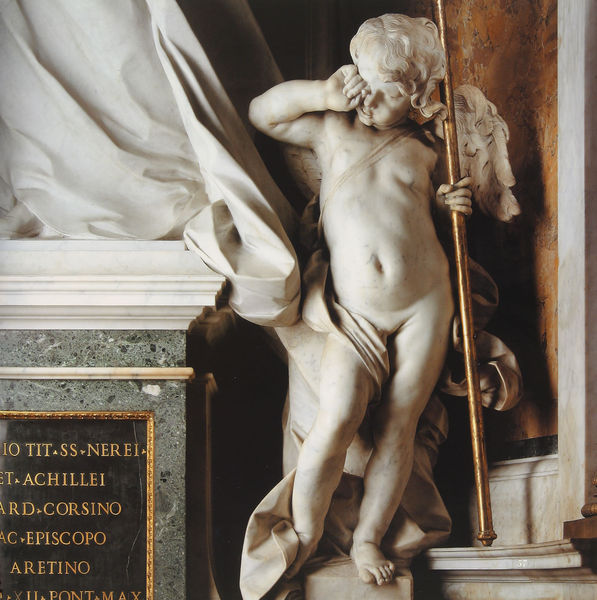
Titel: Monument des Kardinals Neri Corsini (d.Ä.)
Künstler: Giovan Battista Maini
Standort: Rom, S. Giovanni in Laterano (EU - I - Latium)
Schlagwörter: akt, flügel, hand, nackt, weiß, haar, marmor, augen, halten, sockel, trauer, kirche, auge, gewand, gold, kind, locken, engel, putte, putto, skulptur, statue, schrift, italien, stab, bischof, tafel, inschrift, angelehnt, nabel, bauch, platte, junge, dom, weinen, kathedrale, rom, grab, müde, florenz, speer, gips, christentum, achilles, einschrift, gifur